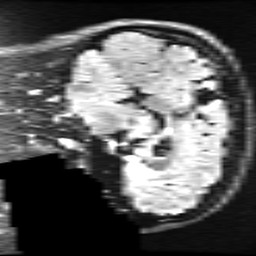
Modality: FLAIR
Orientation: sagittal
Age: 27
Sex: female
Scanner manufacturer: ge
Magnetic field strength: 3 T
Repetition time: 11 s
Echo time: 0.1497 s